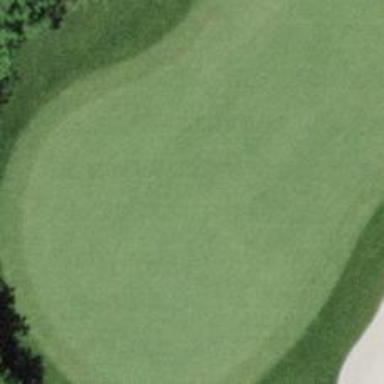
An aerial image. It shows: View of golf hole.